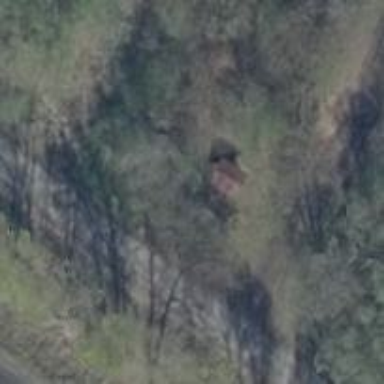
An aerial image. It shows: Shelter.